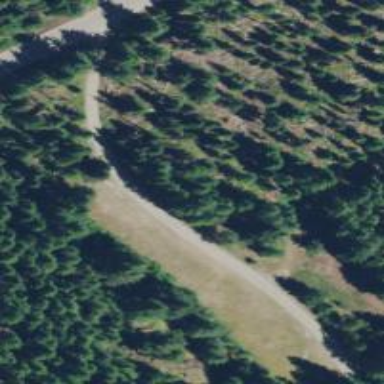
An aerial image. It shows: Service road for nordic skiing.